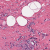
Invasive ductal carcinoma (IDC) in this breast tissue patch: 0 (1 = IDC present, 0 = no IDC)